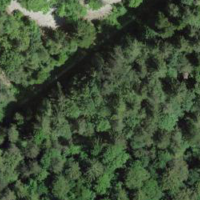
EUNIS habitat code: 44
Species observed at this site:
Scilla bifolia
Cephalanthera rubra
Orthilia secunda